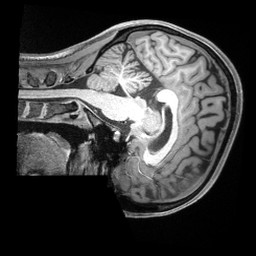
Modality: T1w
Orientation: sagittal
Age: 25
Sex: female
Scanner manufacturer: siemens
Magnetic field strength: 3 T
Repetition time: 2.4 s
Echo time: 0.00226 s